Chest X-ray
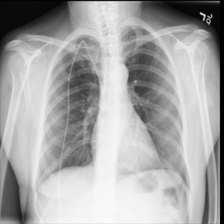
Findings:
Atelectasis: negative
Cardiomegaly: negative
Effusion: negative
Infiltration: negative
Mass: negative
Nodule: negative
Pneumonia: negative
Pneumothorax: negative
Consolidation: negative
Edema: negative
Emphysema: negative
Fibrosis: negative
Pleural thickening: negative
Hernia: negative